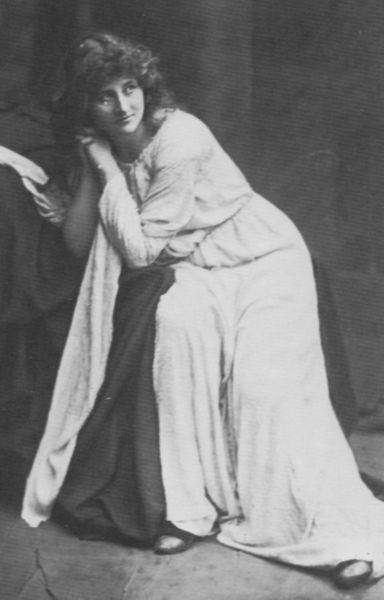
Titel: Mary Anderson (1859-1940), amerikanische Schauspielerin
Künstler: Atelier Nadar
Institution: unbekannt
Schlagwörter: dunkel, fuß, schatten, umhang, weiß, mädchen, frau, grau, haar, hell, hintergrund, kleid, licht, schwarz, stuhl, tisch, blick, dame, tuch, fächer, rock, arme, augen, falten, gesicht, bildnis, hände, portrait, porträt, boden, gewand, haare, pose, sessel, sitzend, stoff, klassizismus, bühne, theater, tänzerin, frontal, kontrast, locken, füße, seitlich, fußboden, haltung, schuhe, hocker, angst, gefaltet, sitzende, atelier, dreiviertelprofil, foto, fotografie, photographie, schwarz-weiss, proträt, beten, gebet, allegorie, mythologie, photo, ganzfigur, gefaltete hände, antik, gebückt, präraffaeliten, betend, fussspitze, verloren, fotographie, tunika, drama, ingres, schauspielerin, anblicken, schrägblick, bittend, wallend, nadarfoto, ganzkörperportrait, betrachterbezug, eleonora dusa, faltend, pantomime, verschränkte hände